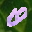
Label: 0